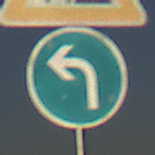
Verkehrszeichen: VorgeschriebeneFahrtrichtungLinks
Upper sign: Arbeitsstelle
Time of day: MorningAfternoon
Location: Outdoor (Nature)
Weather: Clear
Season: NotSpecified
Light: Natural